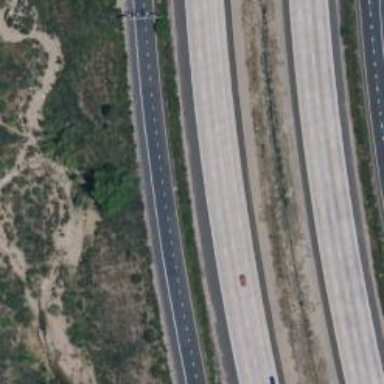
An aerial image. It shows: Motorway link.